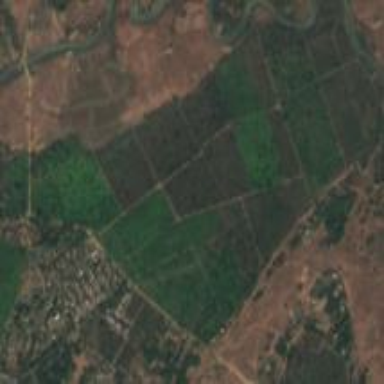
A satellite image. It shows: Orchard filled with tea plants.